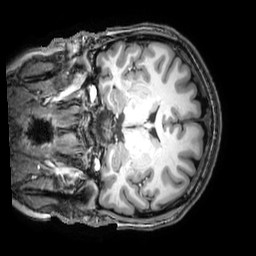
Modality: T1w
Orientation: coronal
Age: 32
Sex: female
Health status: healthy
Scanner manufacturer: philips
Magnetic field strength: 3 T
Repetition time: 0.008156 s
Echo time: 0.003748 s